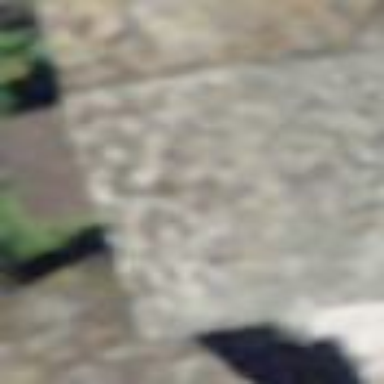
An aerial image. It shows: Rural barn.